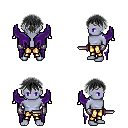
a pixel art fantasy rpg character, male body template, dark elf, purple skin, purple wings, gold greaves, gray short bangs hairstyle, metal gloves, dagger, four views (front, back, left, right), 2x2 character sprite sheet, small pixel art, hard edges, no anti-aliasing